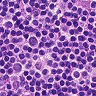
Metastatic tissue present: no